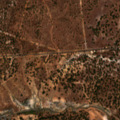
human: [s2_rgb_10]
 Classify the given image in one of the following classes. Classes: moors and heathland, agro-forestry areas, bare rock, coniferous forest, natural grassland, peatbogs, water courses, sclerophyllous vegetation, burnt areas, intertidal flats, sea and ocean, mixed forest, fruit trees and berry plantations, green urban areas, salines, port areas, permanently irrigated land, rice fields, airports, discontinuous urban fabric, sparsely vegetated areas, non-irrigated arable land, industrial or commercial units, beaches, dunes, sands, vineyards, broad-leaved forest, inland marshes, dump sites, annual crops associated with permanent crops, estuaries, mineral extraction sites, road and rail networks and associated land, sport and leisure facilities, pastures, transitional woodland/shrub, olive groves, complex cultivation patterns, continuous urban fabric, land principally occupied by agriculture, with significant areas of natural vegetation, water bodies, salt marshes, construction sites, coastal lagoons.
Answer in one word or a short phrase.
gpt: agro-forestry areas